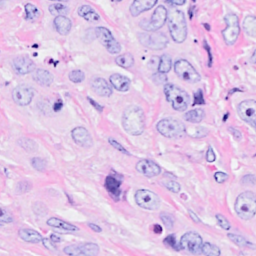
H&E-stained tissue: Breast